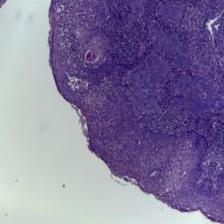
Diagnosis: OSCC